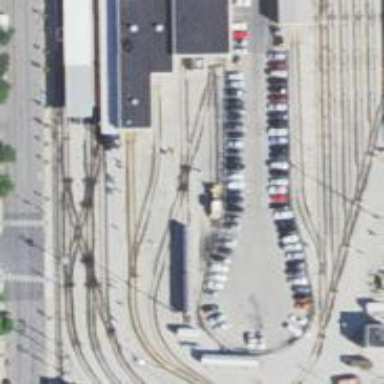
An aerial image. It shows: Electrified rail passing through service yard.